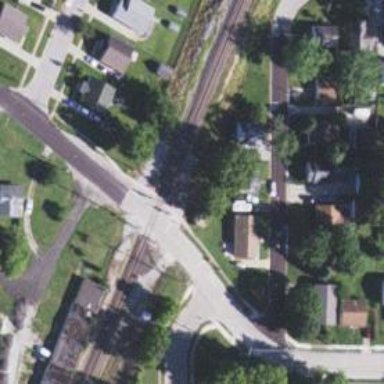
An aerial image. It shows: Level crossing with lights at railway intersection.